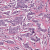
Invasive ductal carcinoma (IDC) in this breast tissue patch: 1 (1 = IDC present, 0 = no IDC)